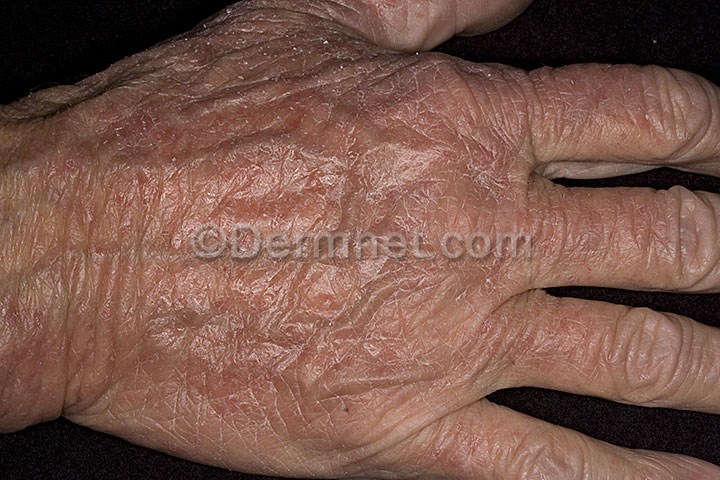
Disease: Eczema Photos